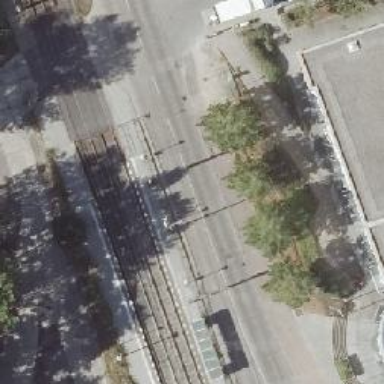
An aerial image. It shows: Tram stop.